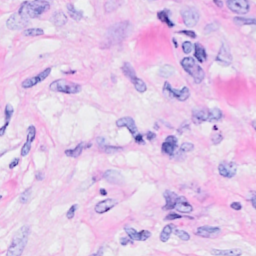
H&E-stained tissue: Breast